Question: How can I change the color of the column in a stacked bar chart? If I specify the colors attribute in my MakeBarChart function, it only takes the first parameter. And makes the other columns a lighter version of that color. This is what it looks like;

And this is the code;
'''
function MakeBarChart(tmpData)
{
var barArray = [];
barArray.push(['', 'Open', 'Wachten', 'Opgelost']);
for (key in tmpData) {
if (tmpData.hasOwnProperty(key)) {
barArray.push(['Week' + key, tmpData[key]['active'], tmpData[key]['waiting'], tmpData[key]['closed']])
}
}
var data = google.visualization.arrayToDataTable(
barArray
);
var options = {
chart: {
title: 'Incidenten per week',
subtitle: '',
'width':450,
'height':300,
},
bars: 'vertical', // Required for Material Bar Charts.
'backgroundColor':{ fill:'transparent' },
isStacked: true,
colors:['#000','#1111','#55555']
};
var chart = new google.charts.Bar(document.getElementById('barchart_material'));
chart.draw(data, google.charts.Bar.convertOptions(options));
}
'''
How can I make the column all have their own separate color.
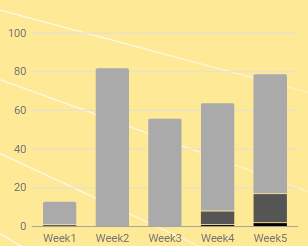
Answer: The problem is with your colors values, they are not in a correct RGB format.
Correct values will be :
either RGB hex values (with 2 digit hex value per color) like '#00CC88' or
either RGB hex values (with 1 digit hex value per color) like '#0C8' or
or a valid color name.
so instead of
'''
colors:['#000','#1111','#55555'] // wrong values (2nd and 3rd values)
'''
try
'''
colors:['#11AA77','#999922','#550077']
'''
or
'''
colors:['#1A7','#992','#507']
'''
or you can also do
'''
colors:['red','darkgreen','yellow']
'''
See a jsfiddle example here : <URL>